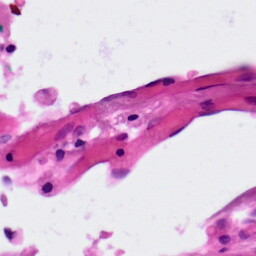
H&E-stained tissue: Lung